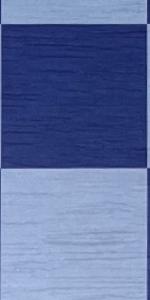
Label: Empty